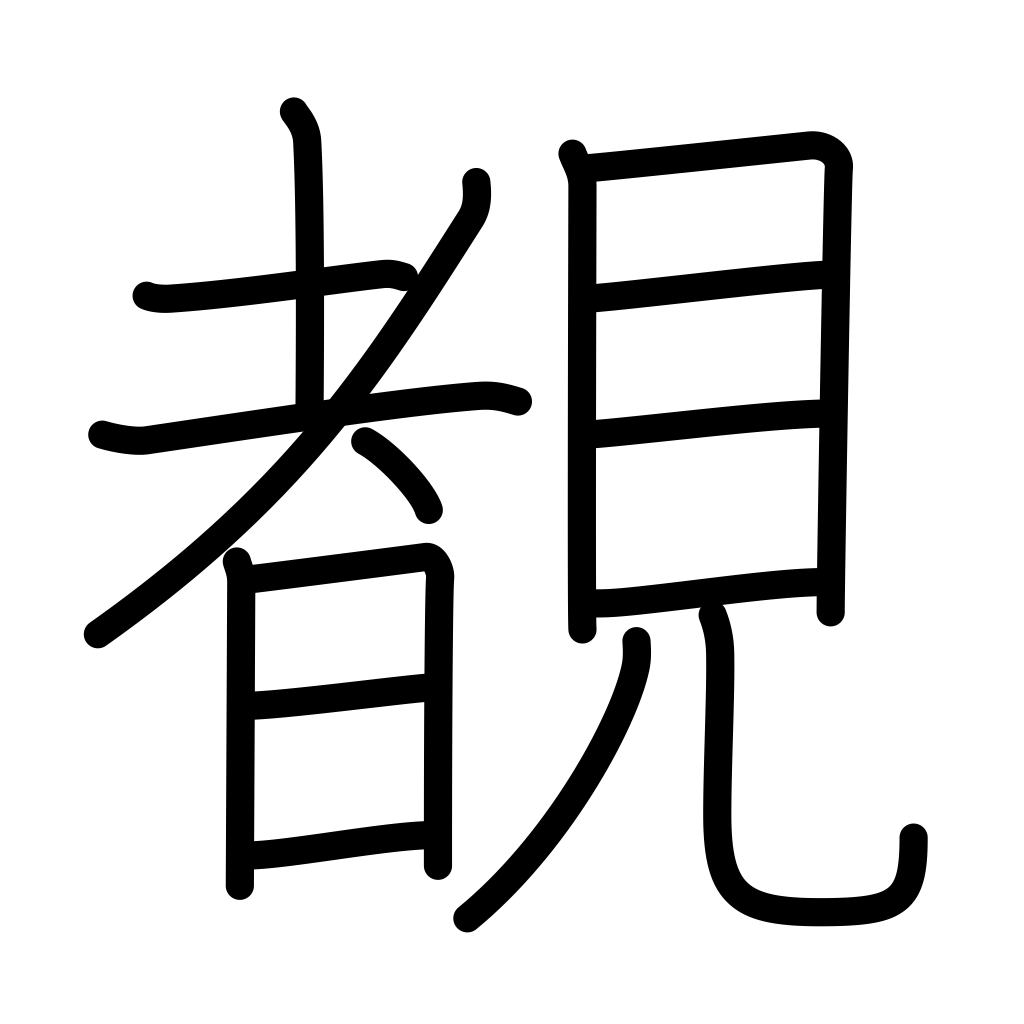
Meaning: see